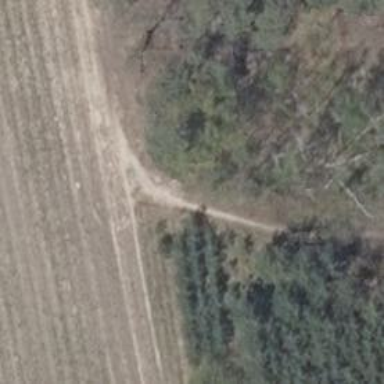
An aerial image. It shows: Hunting stand.